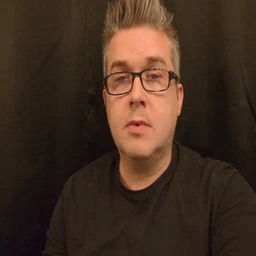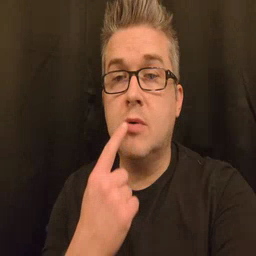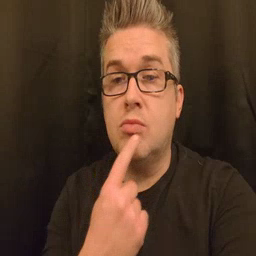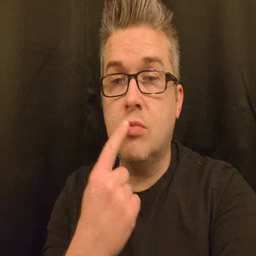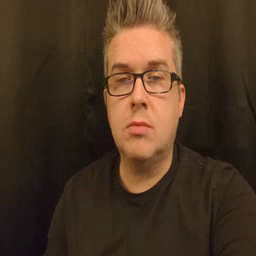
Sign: lips